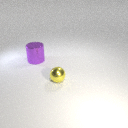
large purple metal cylinder behind small yellow metal sphere